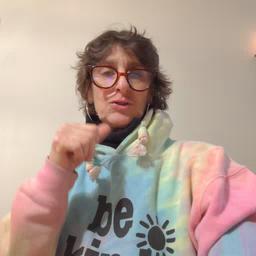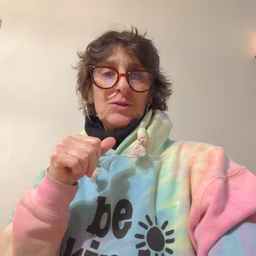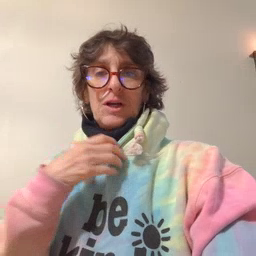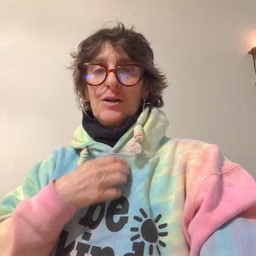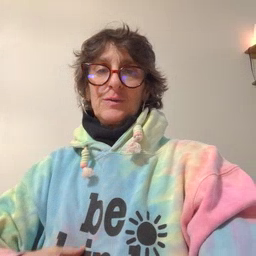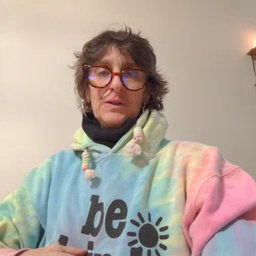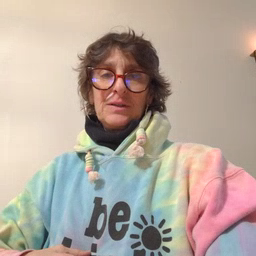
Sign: hungry